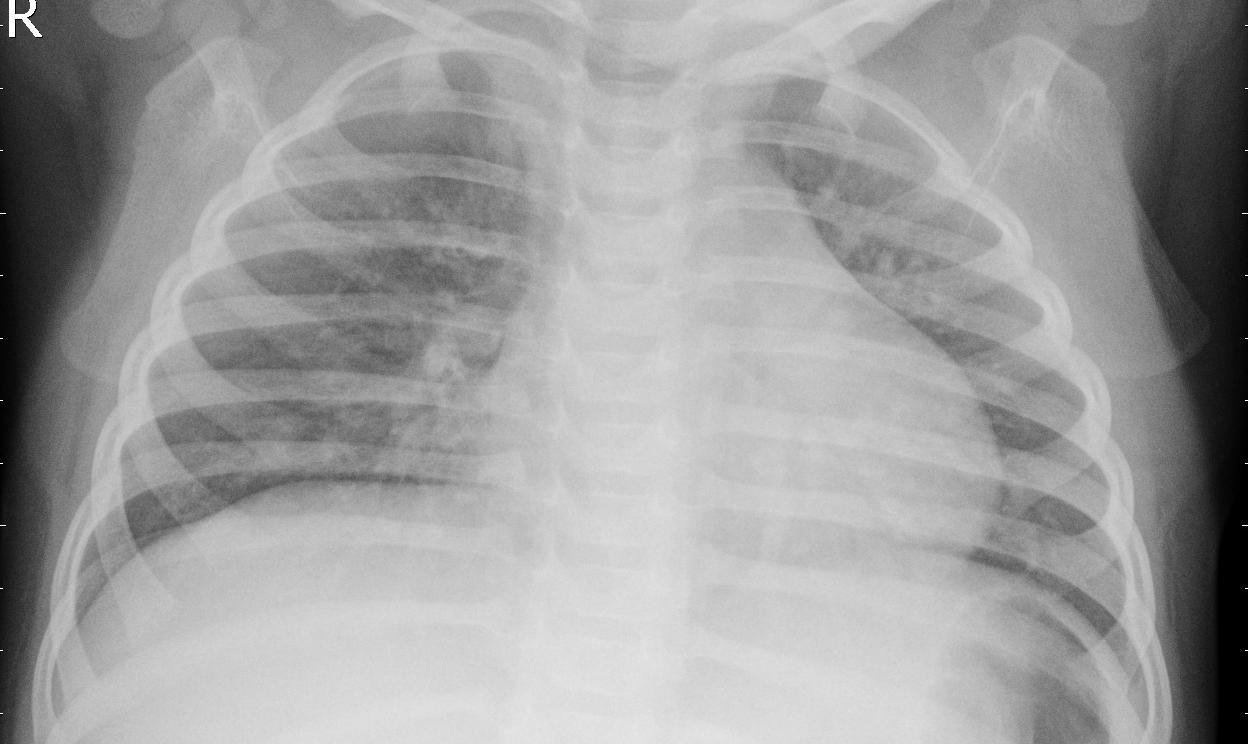
Diagnosis: PNEUMONIA